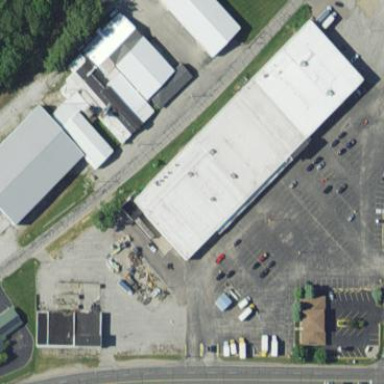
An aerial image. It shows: Retail area.